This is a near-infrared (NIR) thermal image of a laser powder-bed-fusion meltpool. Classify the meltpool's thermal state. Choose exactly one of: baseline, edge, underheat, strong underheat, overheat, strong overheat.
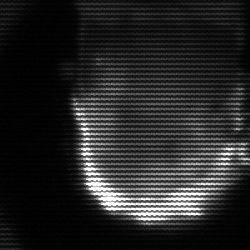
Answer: baseline